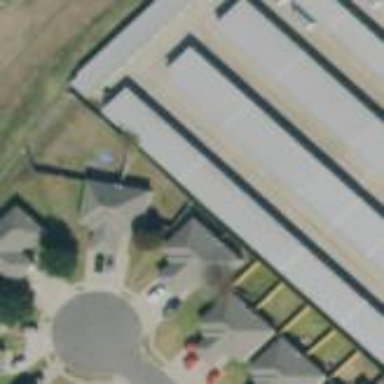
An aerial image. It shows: Warehouse.